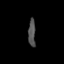
Tissue: skin
Cell type: Epithelial cells
Senescence score: 0.7487
Nuclear area (px): 198
Mean DAPI intensity: 79.662